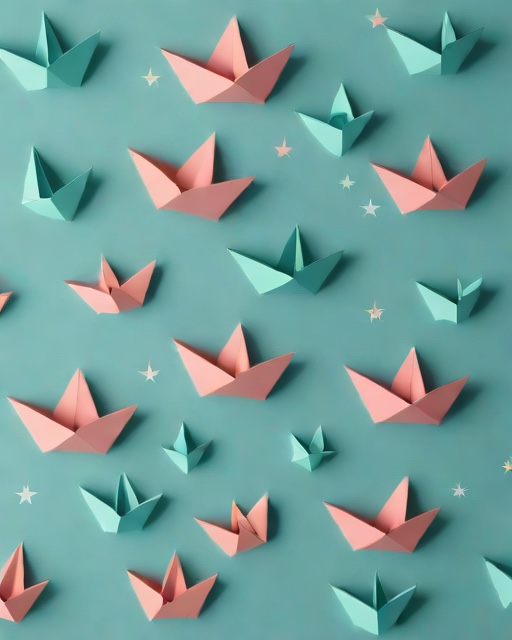
Category: New Baby